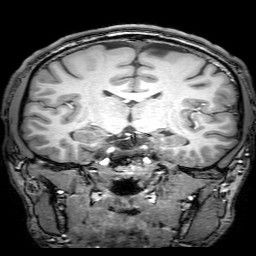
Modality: T1w
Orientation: sagittal